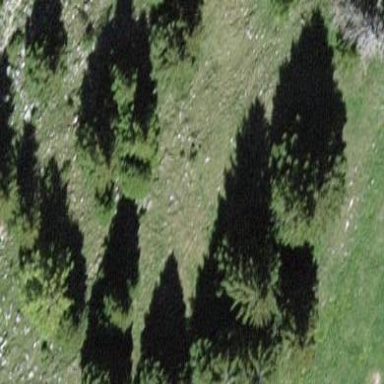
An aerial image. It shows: Evergreen needle-leaved forest.